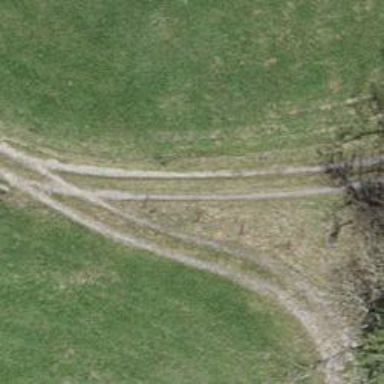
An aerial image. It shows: Grass track.